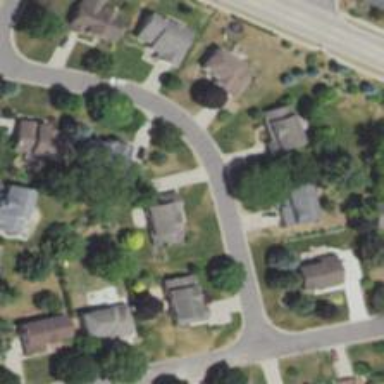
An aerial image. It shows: Charming neighbourhood.